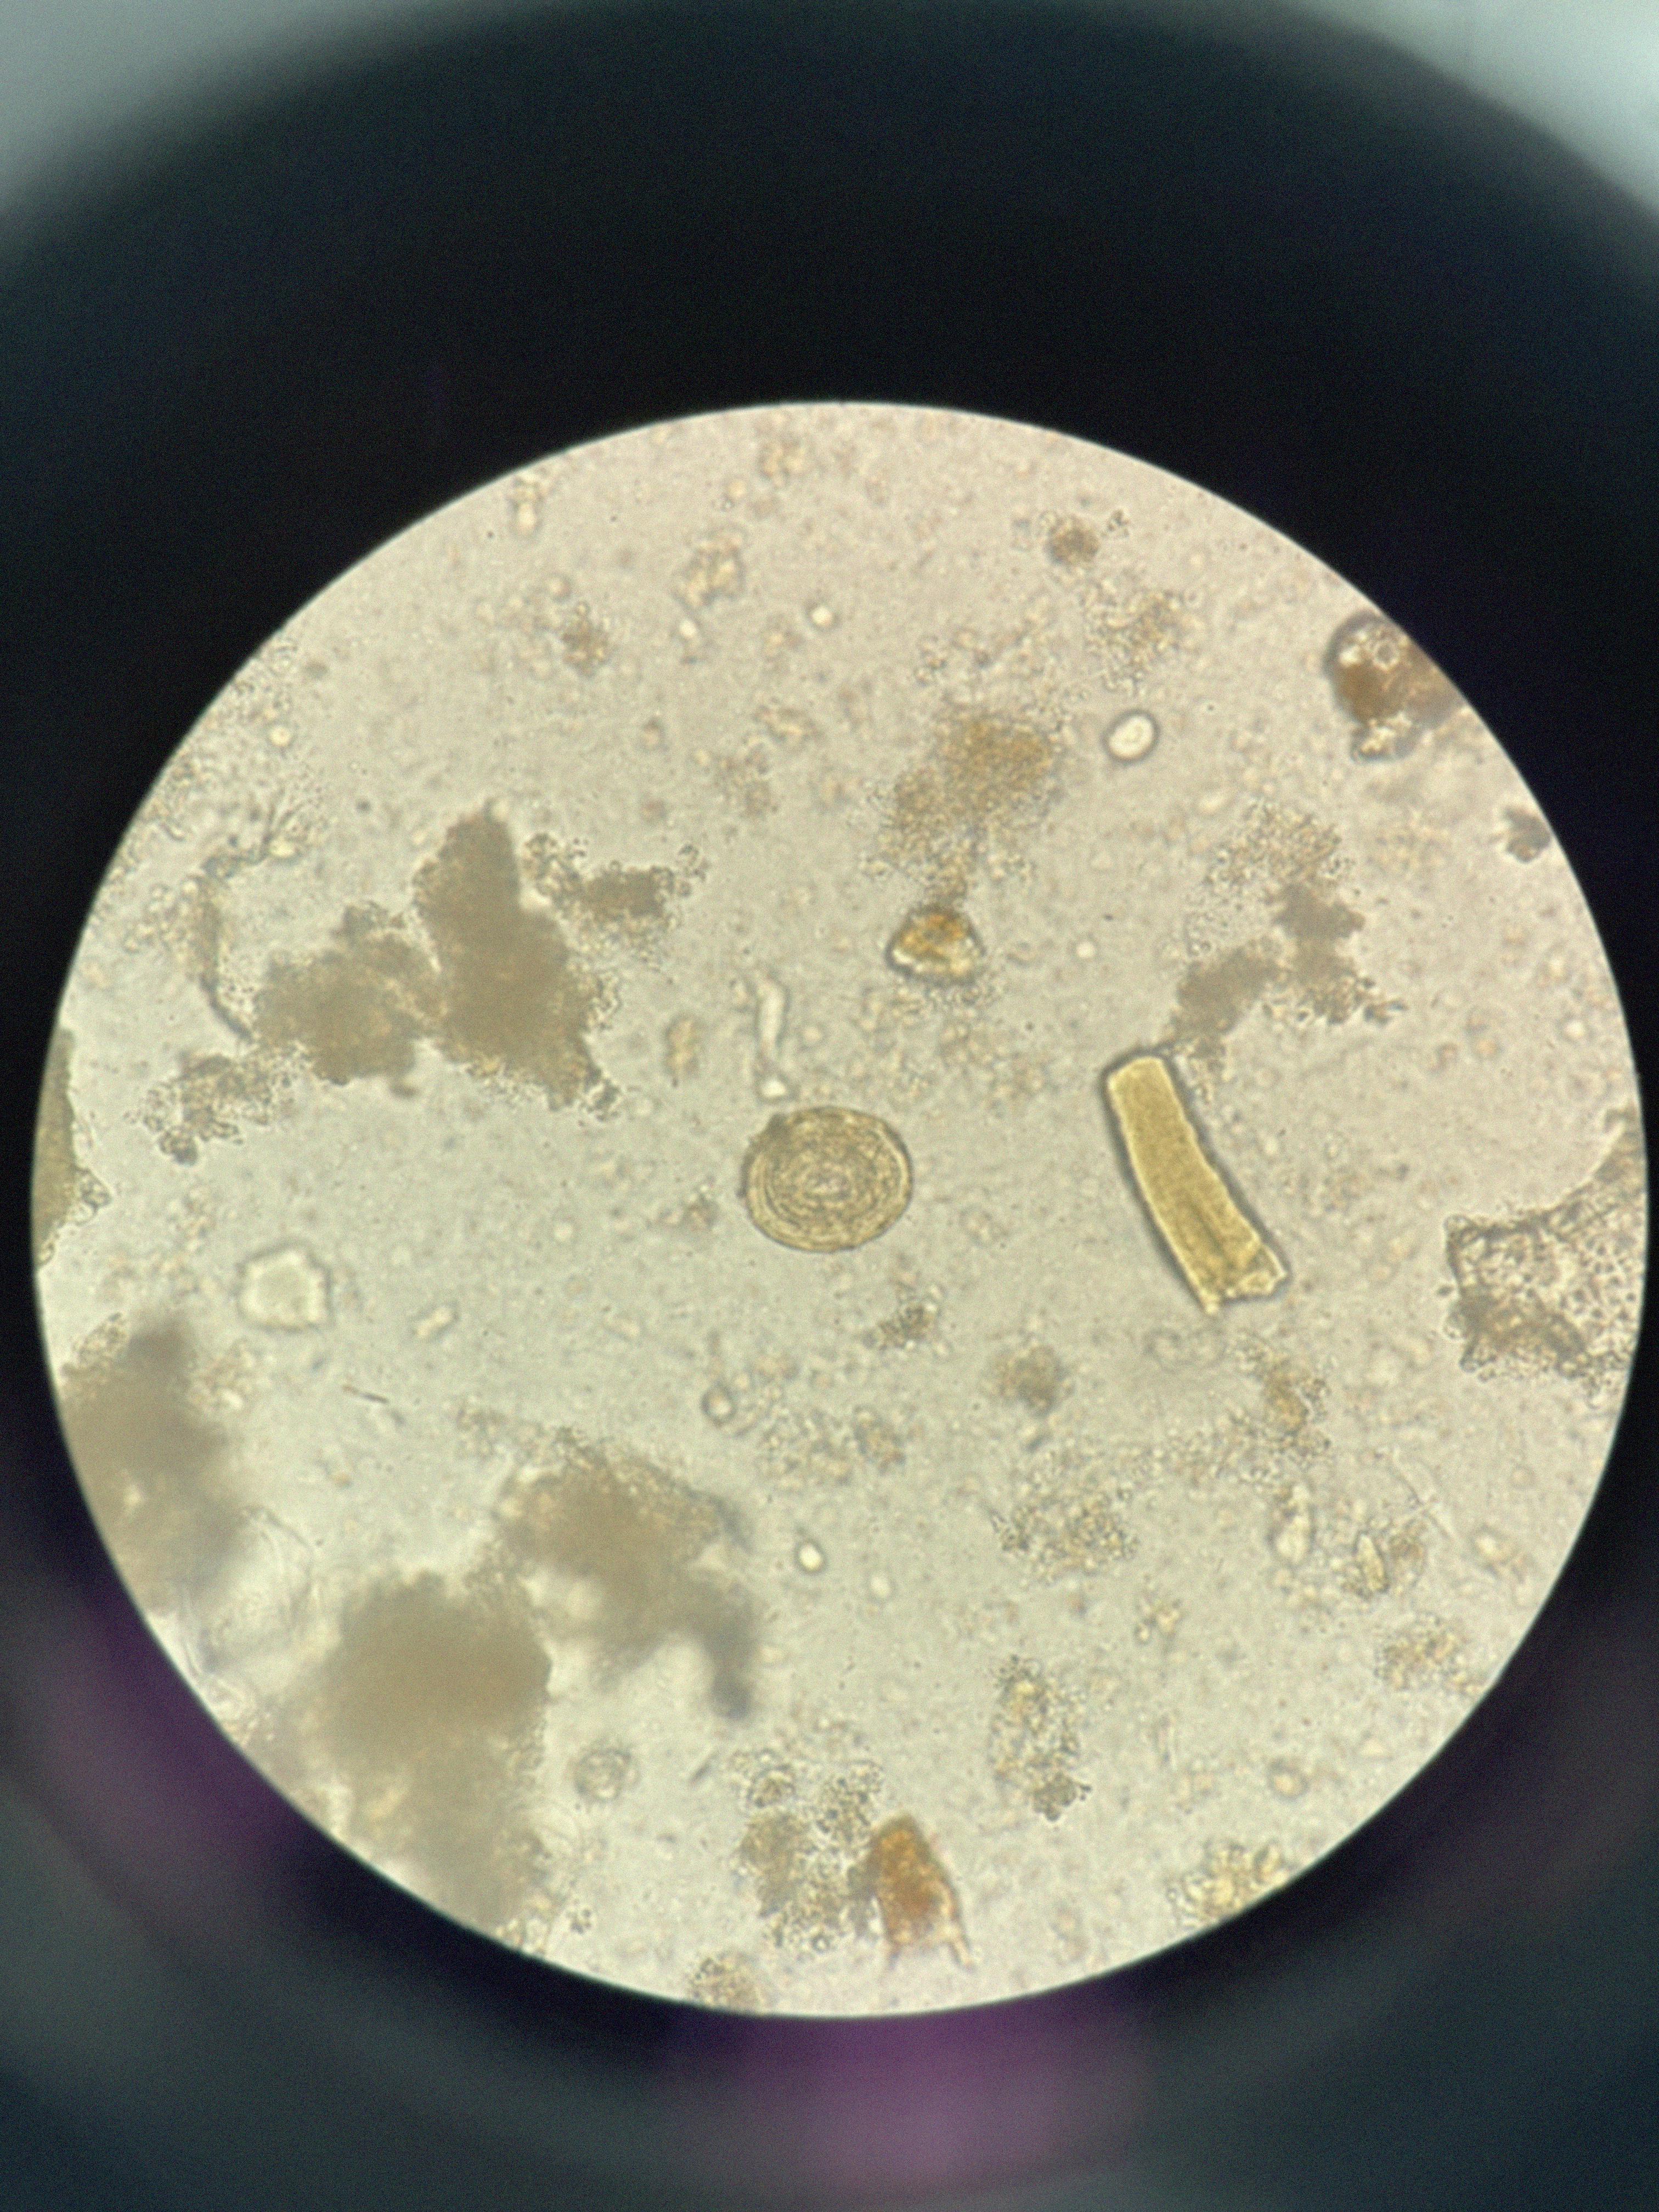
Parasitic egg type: Ascaris lumbricoides